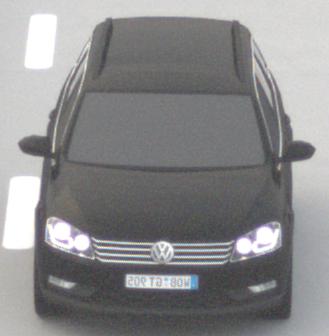
Make: VW
Model: Passat Alltrack 1.8 TSI
Detailed model: Passat (B7) Alltrack
Model produced from: 2012/03
Model produced until: 2013/06
Doors: 5
Color: black
Road condition: dry road
Daytime: morning or afternoon
Contrast: low contrast